Field crop: tomato
Growth stage: 1
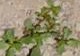
Species: portulaca